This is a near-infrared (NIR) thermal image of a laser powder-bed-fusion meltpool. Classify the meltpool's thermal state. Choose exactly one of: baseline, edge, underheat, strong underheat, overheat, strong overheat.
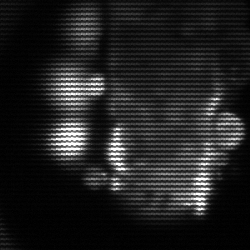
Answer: strong underheat